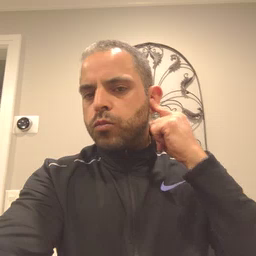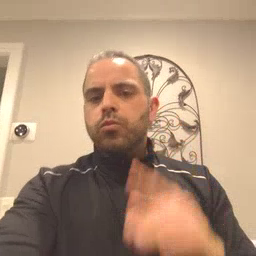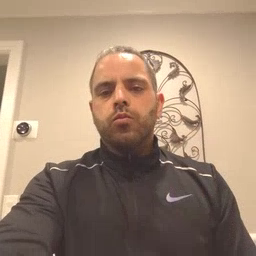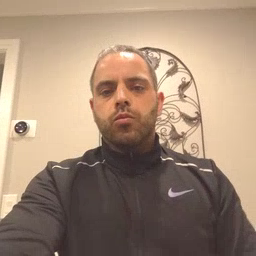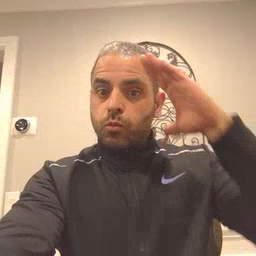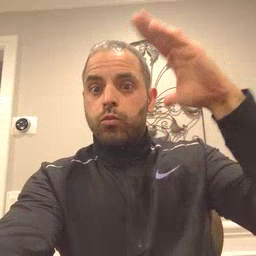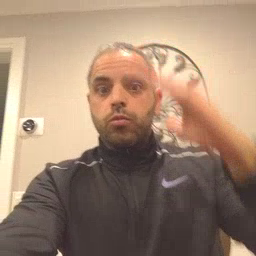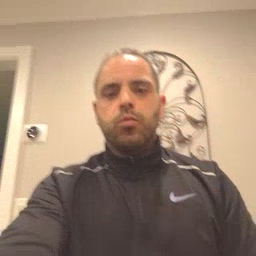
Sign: hello